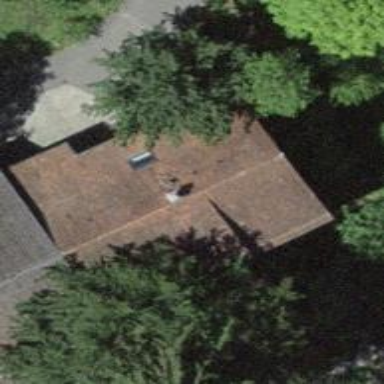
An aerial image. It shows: Building with tiled roof.